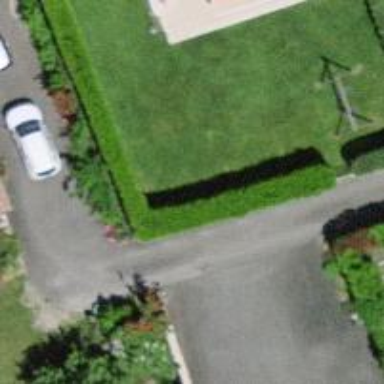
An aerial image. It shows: Hedge acting as barrier.